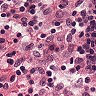
Metastatic tissue present: no